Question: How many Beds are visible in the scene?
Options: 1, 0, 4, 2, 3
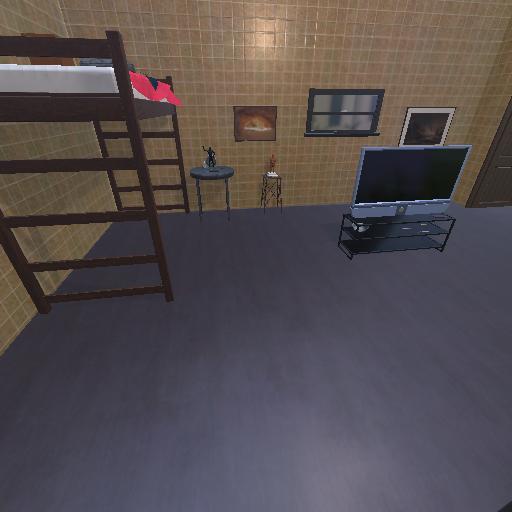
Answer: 1